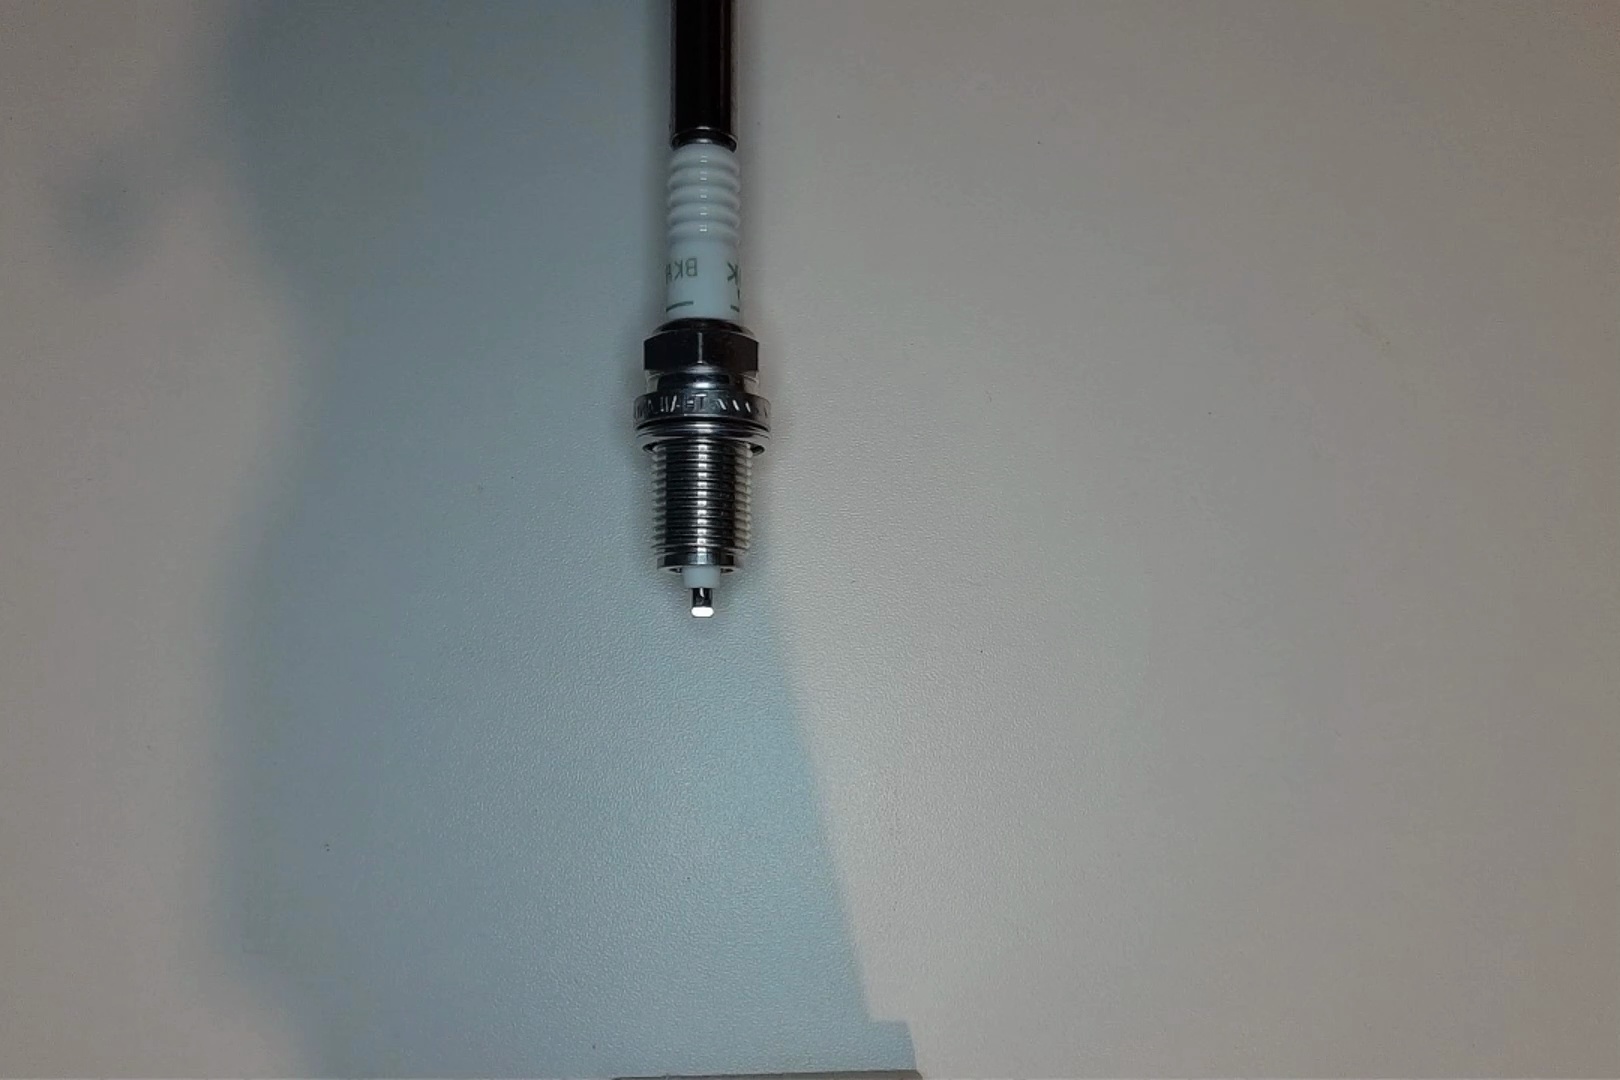
Label: normal